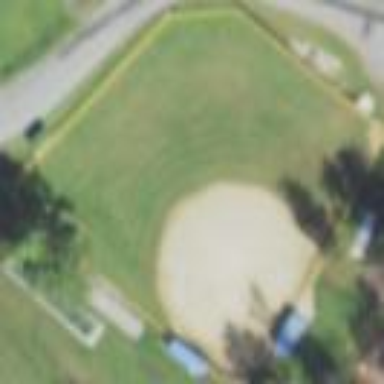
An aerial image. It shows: Dirt baseball pitch for leisure and sports.